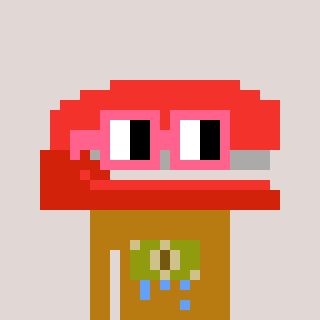
a pixel art character with square pink glasses, a stapler-shaped head and a gold-colored body on a warm background